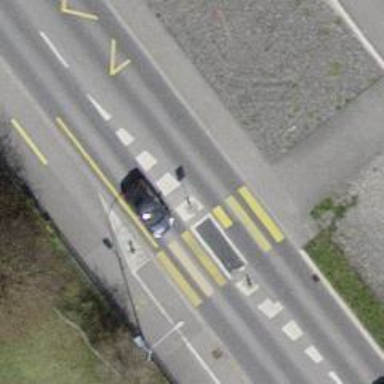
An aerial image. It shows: Uncontrolled zebra crossing.